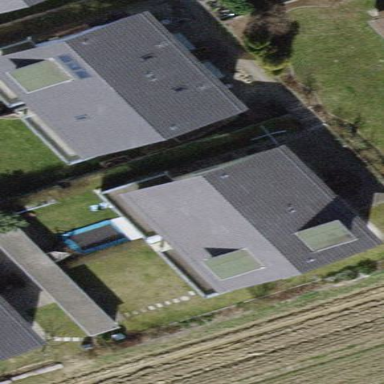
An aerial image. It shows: Semidetached house with gabled roof.